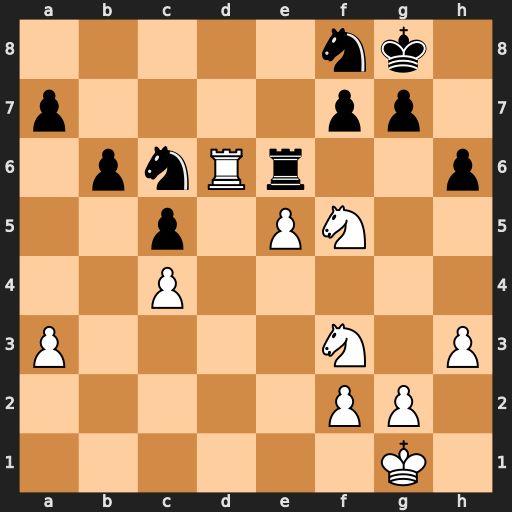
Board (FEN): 5nk1/p4pp1/1pnRr2p/2p1PN2/2P5/P4N1P/5PP1/6K1
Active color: w
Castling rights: -
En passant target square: -
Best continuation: Rxc6 Rxc6 Ne7+ Kh8 Nxc6